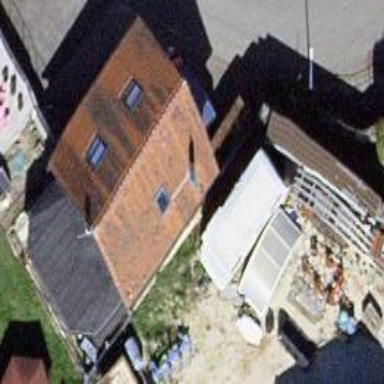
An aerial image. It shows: Simple and straightforward house.